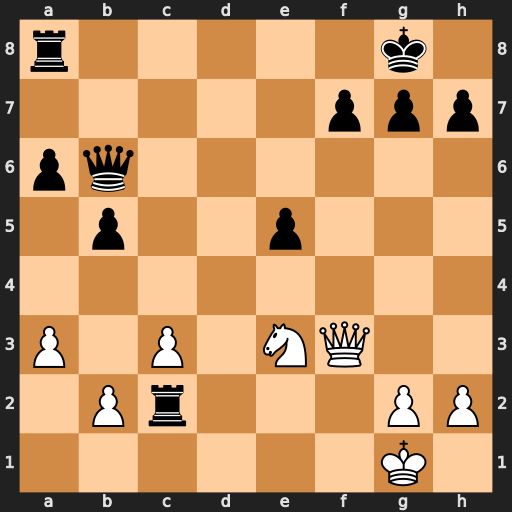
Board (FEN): r5k1/5ppp/pq6/1p2p3/8/P1P1NQ2/1Pr3PP/6K1
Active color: w
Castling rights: -
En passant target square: -
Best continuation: Qxa8+ Qb8 Qxb8#